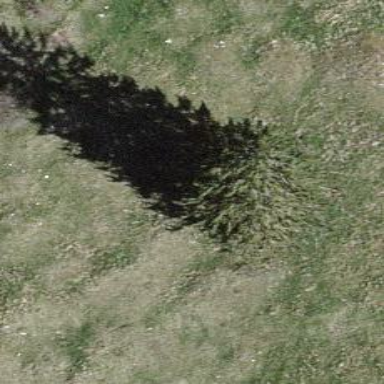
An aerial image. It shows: Beautiful tree in nature.